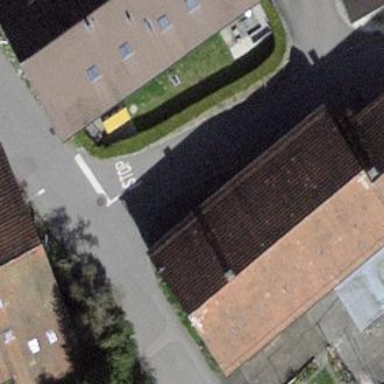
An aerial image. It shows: Building with tiled roof.